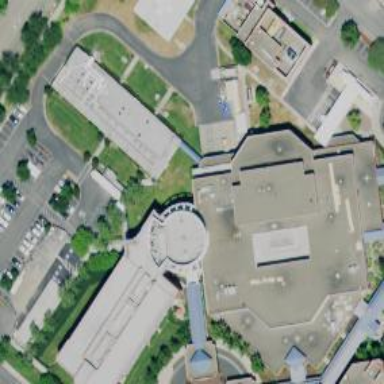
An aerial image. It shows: Hospital building.